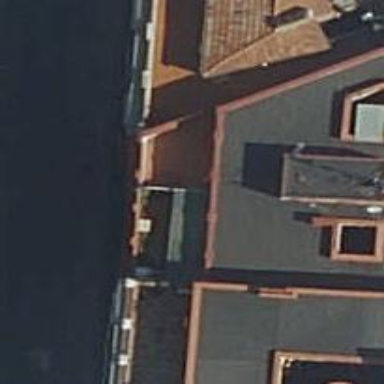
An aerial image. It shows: Restaurant.